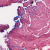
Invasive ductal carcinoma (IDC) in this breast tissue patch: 0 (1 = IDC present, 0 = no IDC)